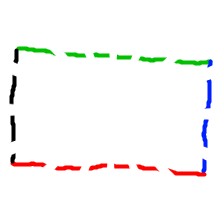
Shape: rectangle